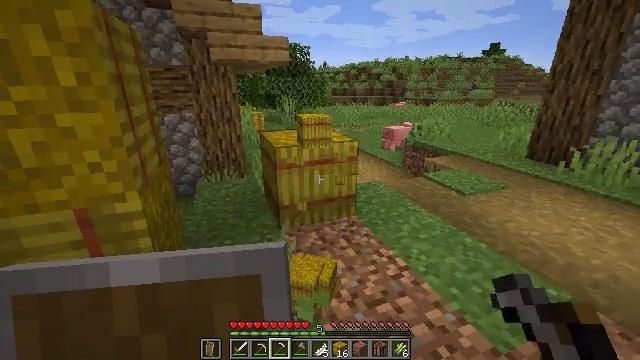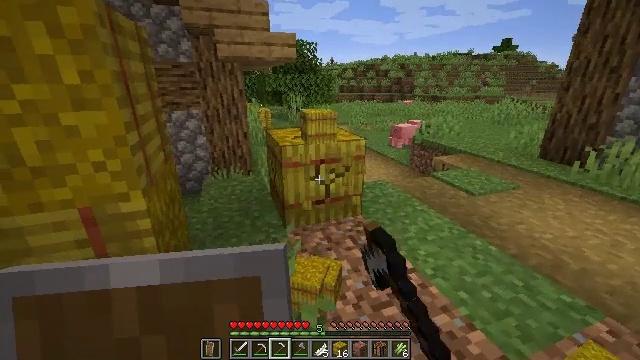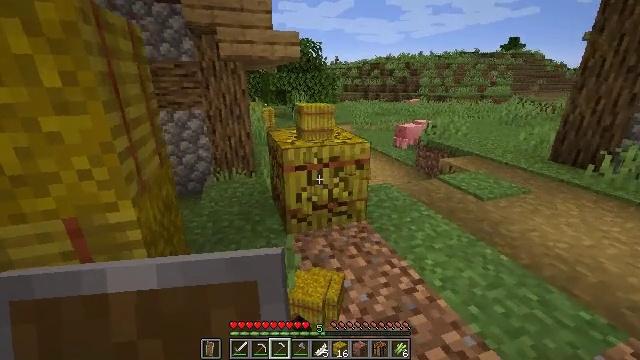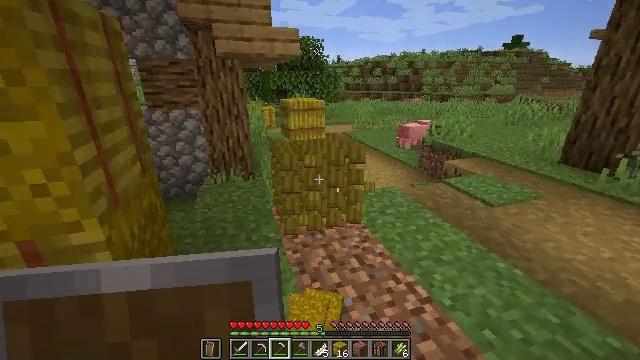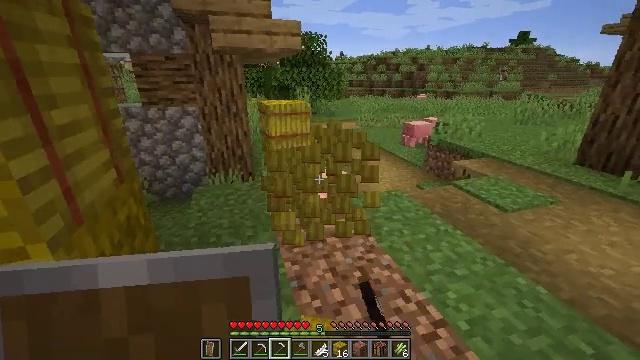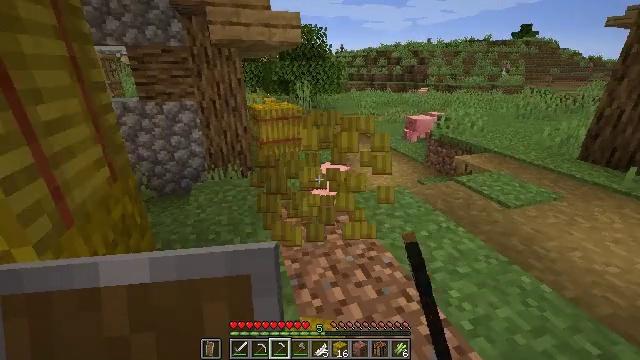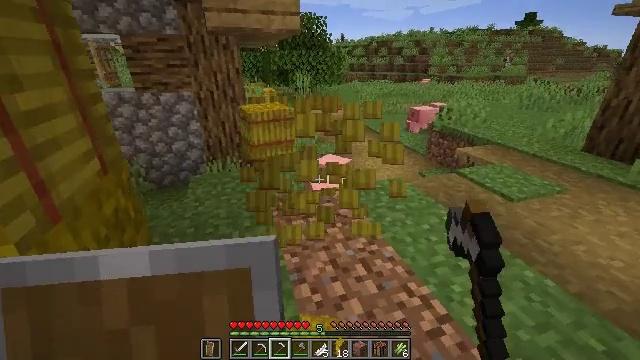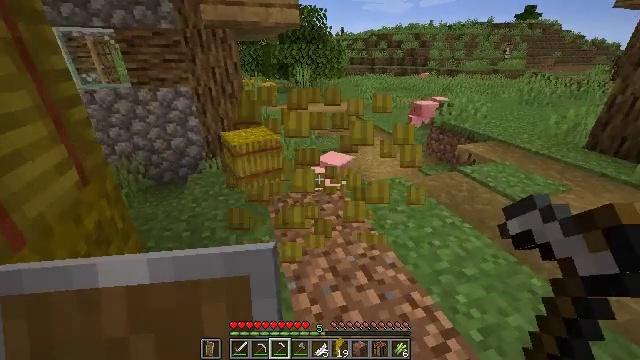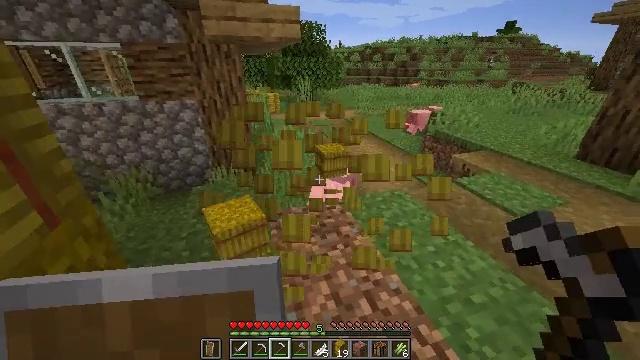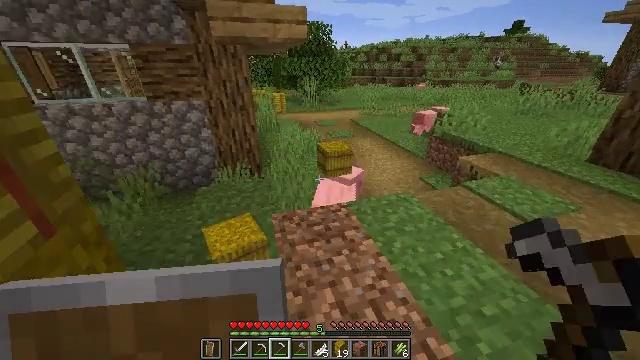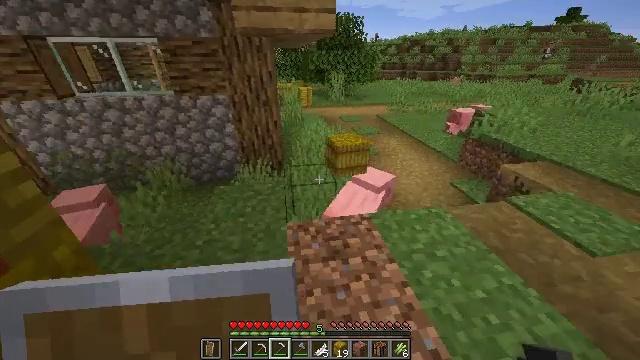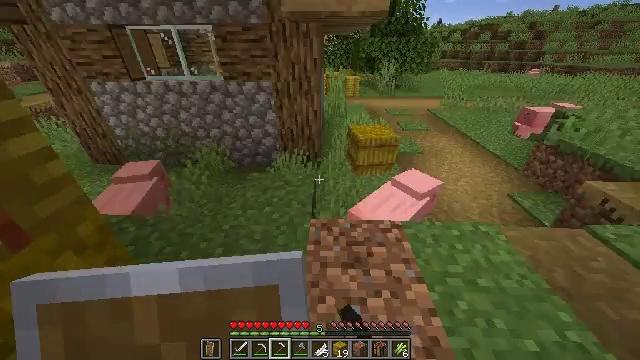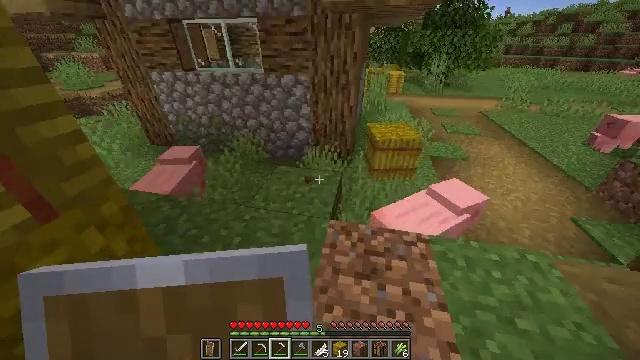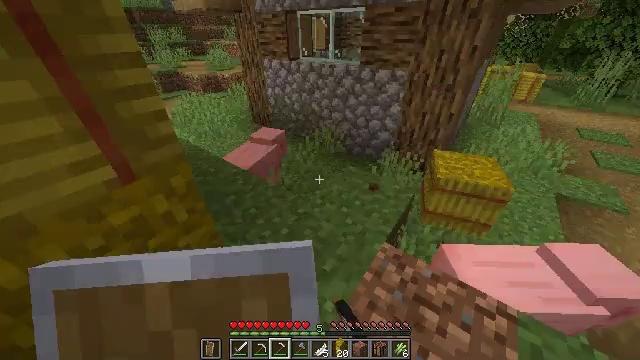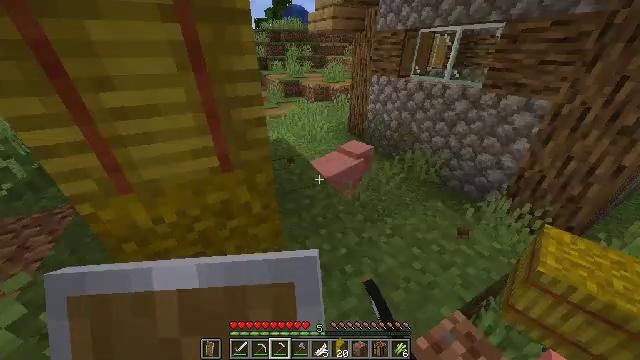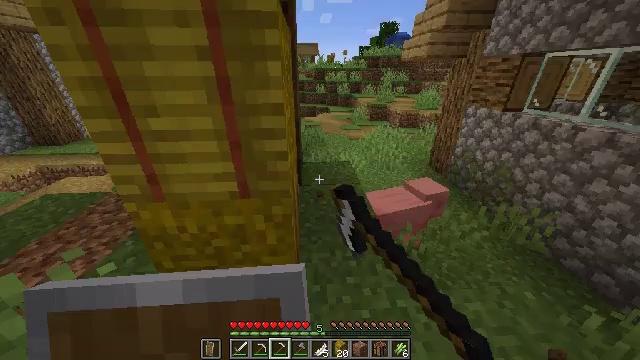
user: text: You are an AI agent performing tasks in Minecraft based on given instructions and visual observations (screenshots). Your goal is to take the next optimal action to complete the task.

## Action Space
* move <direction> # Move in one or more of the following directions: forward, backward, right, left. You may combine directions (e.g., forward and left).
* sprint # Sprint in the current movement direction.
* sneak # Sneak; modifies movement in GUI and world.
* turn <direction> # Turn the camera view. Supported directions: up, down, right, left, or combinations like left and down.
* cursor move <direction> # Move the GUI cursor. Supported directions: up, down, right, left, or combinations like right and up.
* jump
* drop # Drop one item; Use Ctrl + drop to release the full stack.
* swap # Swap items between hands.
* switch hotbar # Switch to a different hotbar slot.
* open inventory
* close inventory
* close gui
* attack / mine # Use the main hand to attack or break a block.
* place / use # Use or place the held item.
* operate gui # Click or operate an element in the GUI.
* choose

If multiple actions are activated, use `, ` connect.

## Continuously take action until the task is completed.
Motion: motion action
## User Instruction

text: Attack the hay block to get hay.
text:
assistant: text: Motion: move forward, turn left, attack / mine
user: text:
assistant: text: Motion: move forward, attack / mine
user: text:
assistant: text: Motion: move forward, attack / mine
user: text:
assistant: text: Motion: attack / mine
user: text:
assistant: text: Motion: turn down, attack / mine
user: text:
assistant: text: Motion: move forward, turn down, attack / mine
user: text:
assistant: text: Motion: move forward, turn down, attack / mine
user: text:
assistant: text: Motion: move forward, attack / mine
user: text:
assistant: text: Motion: move forward, turn left, attack / mine
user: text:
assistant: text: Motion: move forward and move right, turn left and down, attack / mine
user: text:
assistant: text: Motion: move forward and move right, turn left and down, attack / mine
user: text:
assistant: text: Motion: move forward, turn left and down, attack / mine
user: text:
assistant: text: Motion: move forward, turn left and down, attack / mine
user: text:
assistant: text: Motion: move forward and move right, turn left and up, attack / mine
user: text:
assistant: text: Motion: move forward and move right, turn left and up, attack / mine
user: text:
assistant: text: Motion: move right, turn left and up, attack / mine
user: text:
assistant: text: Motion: turn left and up, attack / mine
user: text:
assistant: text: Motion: turn left and up, attack / mine
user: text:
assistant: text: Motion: turn left and up, attack / mine
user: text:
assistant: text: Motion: attack / mine
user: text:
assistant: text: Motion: attack / mine
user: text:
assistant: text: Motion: attack / mine
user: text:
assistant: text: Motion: attack / mine
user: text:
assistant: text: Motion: attack / mine
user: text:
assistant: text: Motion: turn down, attack / mine
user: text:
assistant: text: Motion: turn down, attack / mine
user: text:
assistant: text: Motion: turn down, attack / mine
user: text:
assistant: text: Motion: attack / mine
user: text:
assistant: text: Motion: turn down, attack / mine
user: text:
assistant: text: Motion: attack / mine